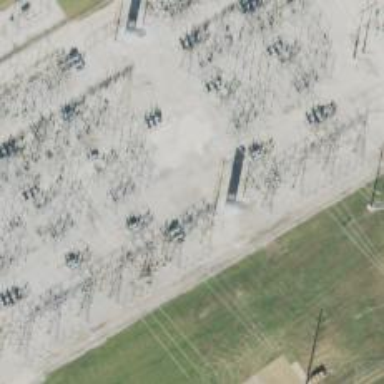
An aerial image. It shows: Switch used for power control.